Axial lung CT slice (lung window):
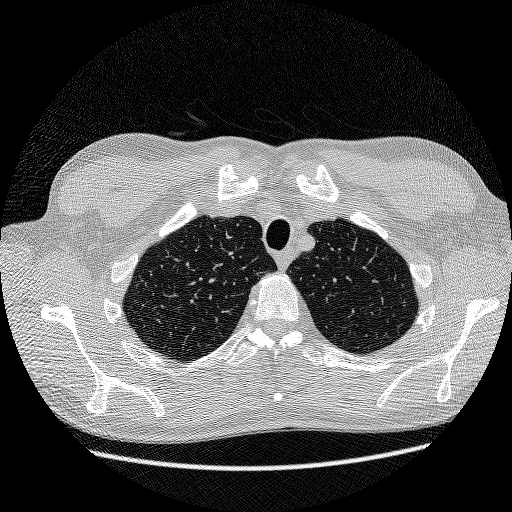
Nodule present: no